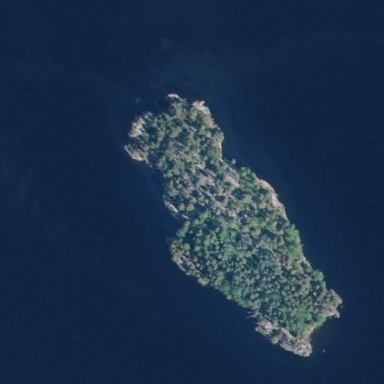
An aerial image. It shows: Island covered with woodland.